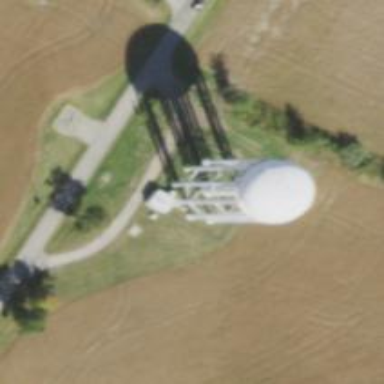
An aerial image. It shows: Water tower that is man-made.